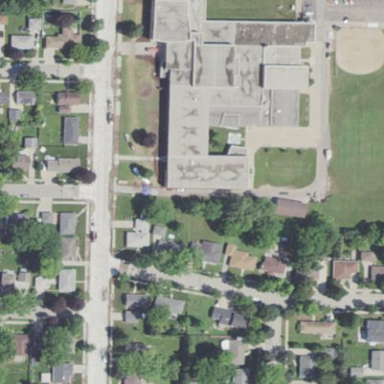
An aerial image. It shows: School building.